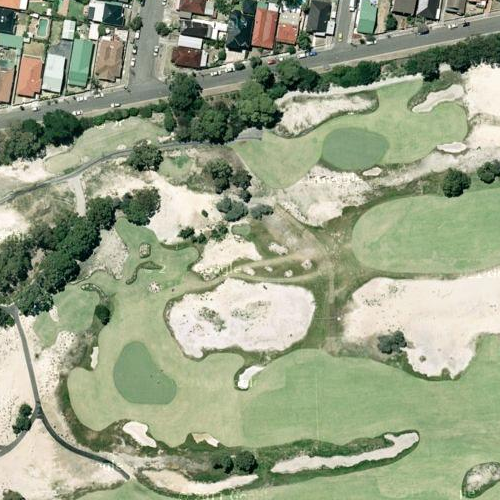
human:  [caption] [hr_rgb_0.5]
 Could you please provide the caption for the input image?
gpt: A meadow with scattered bushes and big bunkers while some houses beside .

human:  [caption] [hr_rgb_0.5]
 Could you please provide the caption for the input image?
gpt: A meadow with scattered bushes and big bunkers .

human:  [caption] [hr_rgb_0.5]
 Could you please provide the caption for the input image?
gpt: Some scattered bushes and big bunkers on the meadow with some buildings beside .

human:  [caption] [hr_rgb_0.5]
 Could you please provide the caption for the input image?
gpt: There are some scattered bushes and big bunkers on the meadow .

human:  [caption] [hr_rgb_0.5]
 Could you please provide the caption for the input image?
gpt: This is a big meadow with scattered bushes and big bunkers on it .